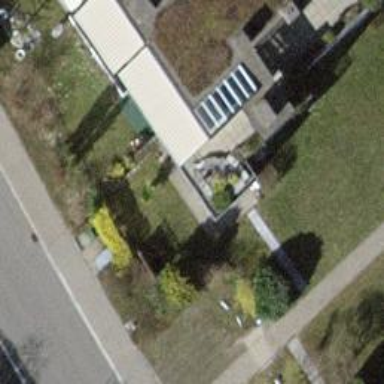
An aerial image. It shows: View of roof of building.